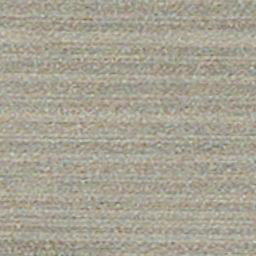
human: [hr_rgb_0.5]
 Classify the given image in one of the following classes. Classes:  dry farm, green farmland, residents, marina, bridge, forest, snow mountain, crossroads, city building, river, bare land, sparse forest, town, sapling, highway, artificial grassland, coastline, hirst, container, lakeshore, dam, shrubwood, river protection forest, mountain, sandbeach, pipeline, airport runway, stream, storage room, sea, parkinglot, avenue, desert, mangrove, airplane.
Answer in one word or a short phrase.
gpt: dry farm